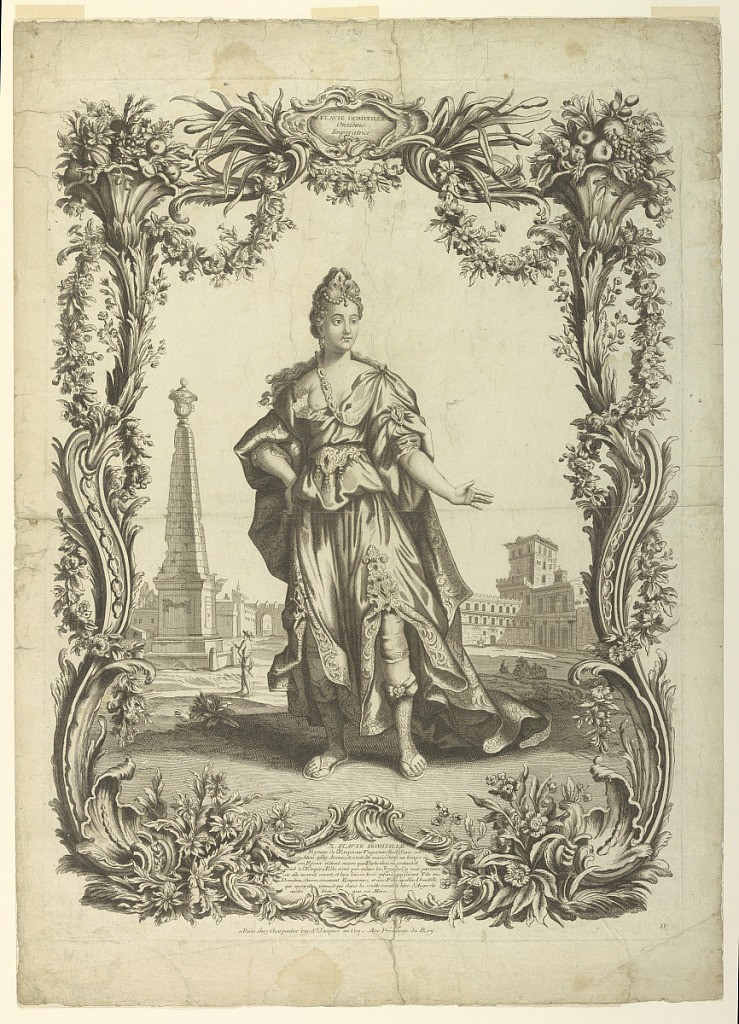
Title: Flavia Domitilla, Wife of the Emperor Vespasian, in escutcheon
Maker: Étienne Charpentier, French, 1707 – after 1792
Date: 1750-1760
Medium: Engraving with etching on paper
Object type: Print
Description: Standing with half raised left arm. The Palazzo Venezia is shown in the right rear, an obelisk and a man in the left middle ground. The escutcheon is composed of rocaille motifs, plants, fruit bowls.